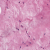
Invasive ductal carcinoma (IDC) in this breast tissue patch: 0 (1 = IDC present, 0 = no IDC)